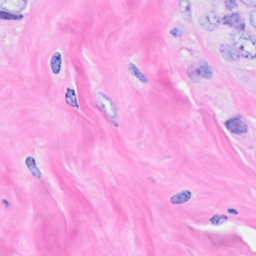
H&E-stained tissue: Breast